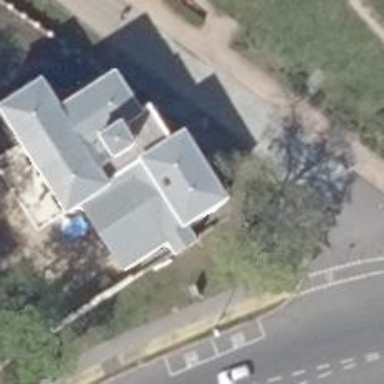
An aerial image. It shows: View of roof edge.